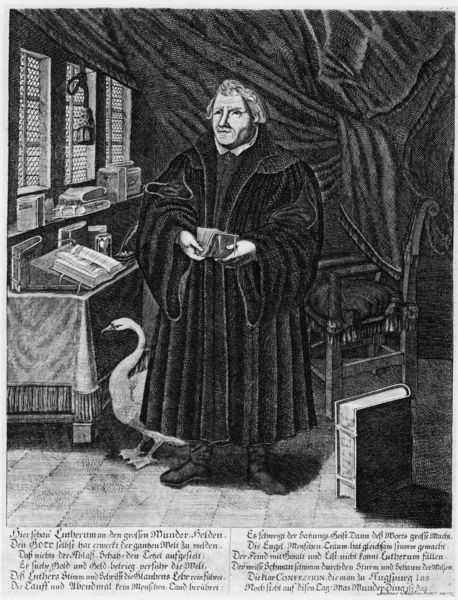
Titel: Hier schau' Lutherum an, den grossen Wunder Helden
Institution: (Seriendruck)
Schlagwörter: feder, mann, schatten, umhang, vogel, weiß, fenster, laterne, licht, profil, raum, schwarz, stuhl, tisch, zeichnung, tier, alt, bibel, falten, kragen, mensch, stehen, bildnis, hände, innenraum, portrait, vorhang, vögel, kirche, boden, fransen, haare, kutte, mantel, stoff, decke, rund, schrift, bücher, schreibtisch, ente, gans, schnabel, schwan, schuhe, graphik, tag, kissen, dick, lesen, draperie, stube, kammer, buch, religion, linie, druck, radierung, stich, fliesen, illustration, text, stiefel, litographie, pult, buchdruck, talar, dekce, firsur, mittelalter, mönch, fensterbrett, luther, gelehrter, studierzimmer, kräftig, christentum, flugblatt, stuhlkissen, standbild, studio, fenser, information, martin, lederstiefel, biebel, butzen, ganz, martin luther, sanduhr, schrifft, drapperie, protestantisch, gravüre, studierstube, butzenfenster, jan hus, übersetzung, vorrhang, studiolo, bodenfließen, t, schriftgelehrter, katheter, ganse, vogrl, schreiblade, martin lutterr